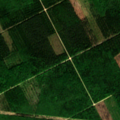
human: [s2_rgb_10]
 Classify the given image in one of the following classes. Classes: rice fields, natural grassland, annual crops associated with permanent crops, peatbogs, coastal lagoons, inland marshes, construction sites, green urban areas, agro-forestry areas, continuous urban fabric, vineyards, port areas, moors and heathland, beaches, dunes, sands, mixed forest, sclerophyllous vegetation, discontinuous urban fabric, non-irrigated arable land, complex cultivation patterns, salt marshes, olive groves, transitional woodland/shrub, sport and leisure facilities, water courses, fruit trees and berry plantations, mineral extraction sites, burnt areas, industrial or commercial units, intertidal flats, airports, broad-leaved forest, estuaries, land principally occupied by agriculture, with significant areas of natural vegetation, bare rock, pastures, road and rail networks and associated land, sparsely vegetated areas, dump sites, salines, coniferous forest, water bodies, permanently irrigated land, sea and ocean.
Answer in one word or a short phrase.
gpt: broad-leaved forest, coniferous forest, mixed forest, transitional woodland/shrub